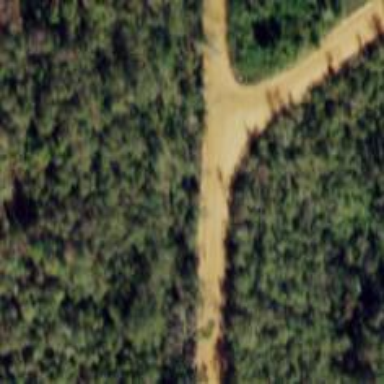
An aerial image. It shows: Abandoned road.